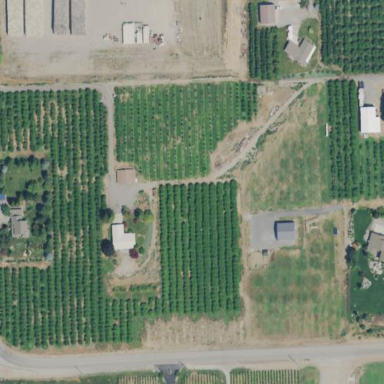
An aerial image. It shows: Orchard.